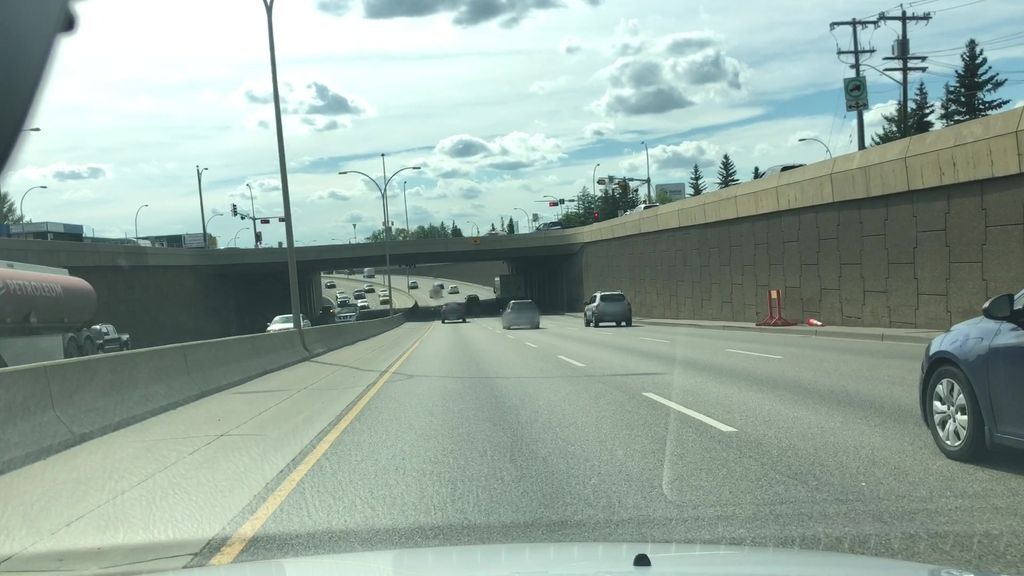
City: edmonton